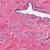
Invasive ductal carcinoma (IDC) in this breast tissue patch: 0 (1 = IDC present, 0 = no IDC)